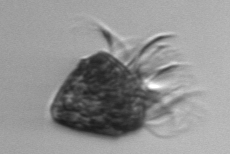
Label: Strombidium_morphotype2